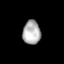
Tissue: lung
Cell type: Myeloid cells
Senescence score: 0.1998
Nuclear area (px): 417
Mean DAPI intensity: 176.13